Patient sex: F
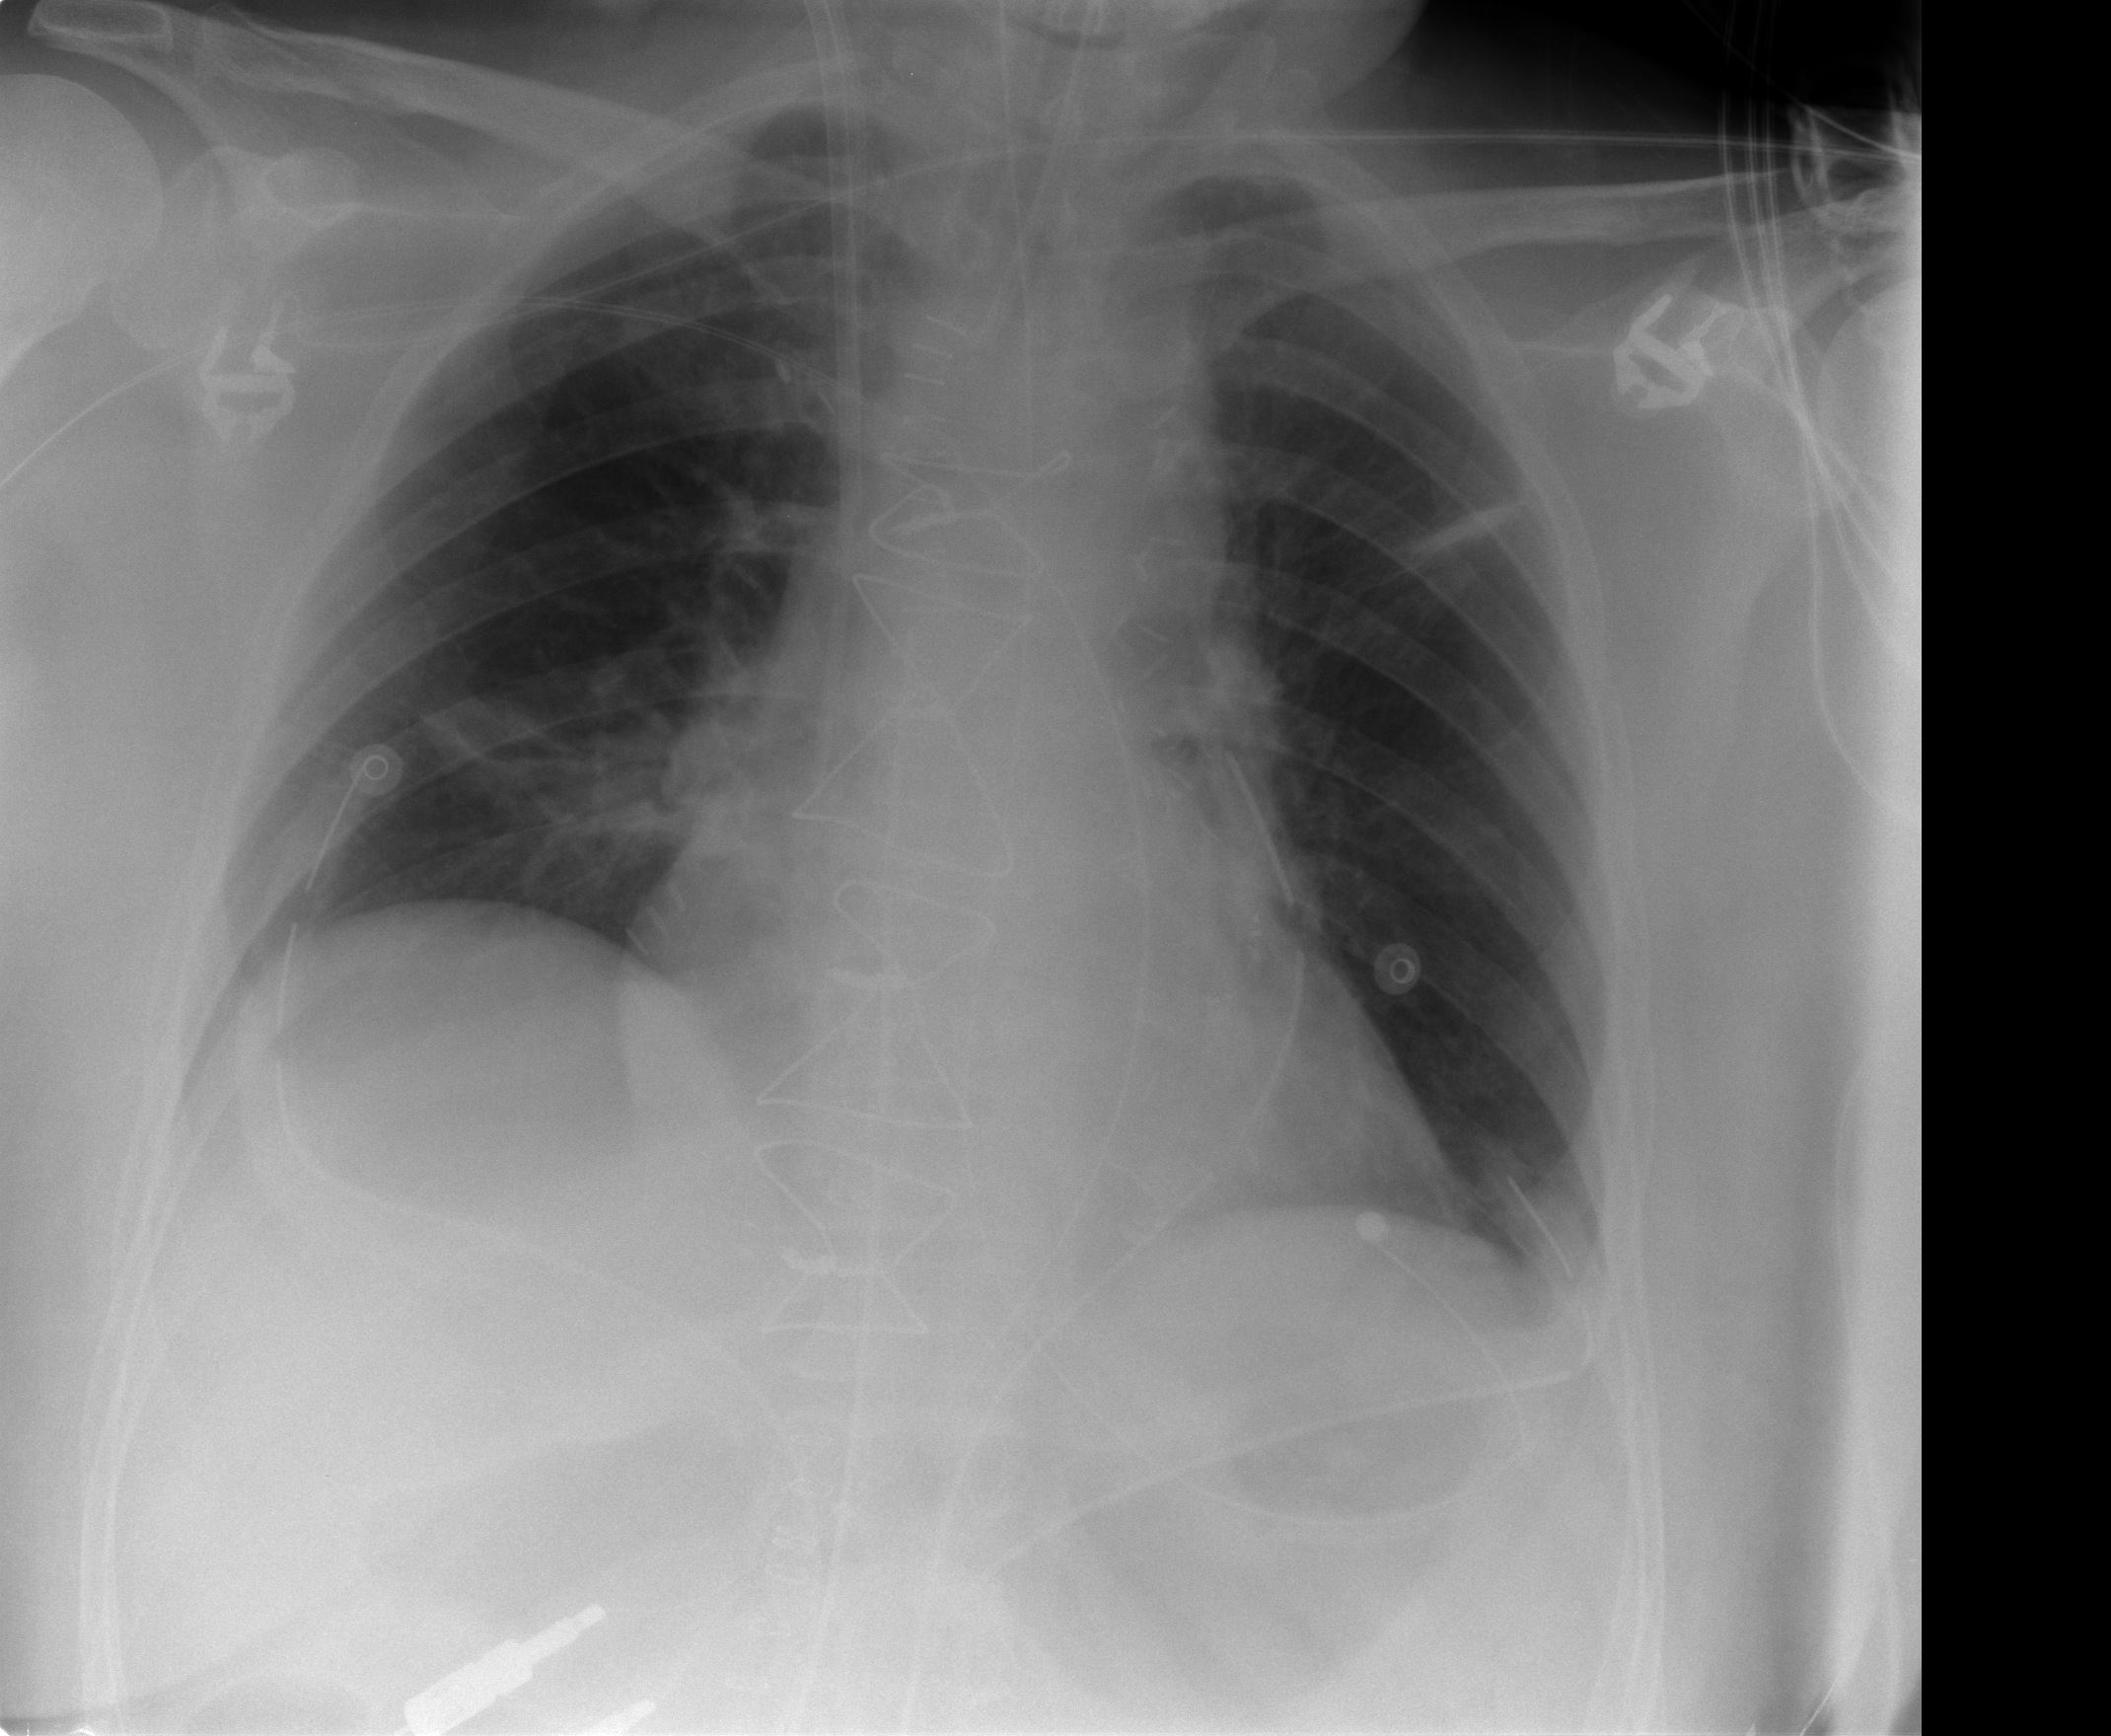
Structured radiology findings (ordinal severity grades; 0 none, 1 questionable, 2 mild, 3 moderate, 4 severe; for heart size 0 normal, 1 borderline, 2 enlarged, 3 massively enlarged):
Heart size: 1
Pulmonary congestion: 0
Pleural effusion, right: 0
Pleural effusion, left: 0
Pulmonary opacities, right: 0
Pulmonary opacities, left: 0
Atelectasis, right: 2
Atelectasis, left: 1